Field crop: maize
Growth stage: 2
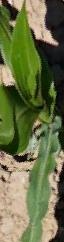
Species: maize